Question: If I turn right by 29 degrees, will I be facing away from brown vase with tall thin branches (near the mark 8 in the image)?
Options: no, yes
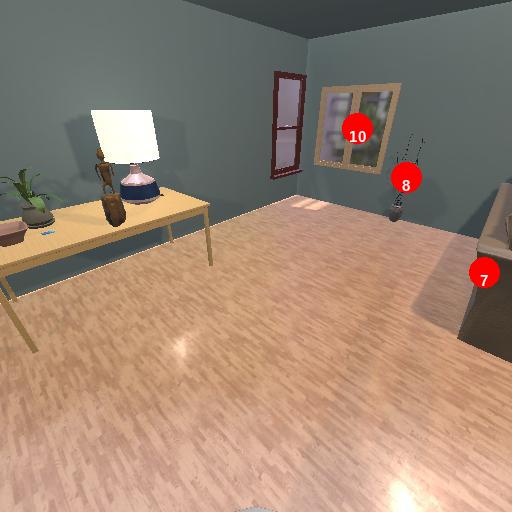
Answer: no